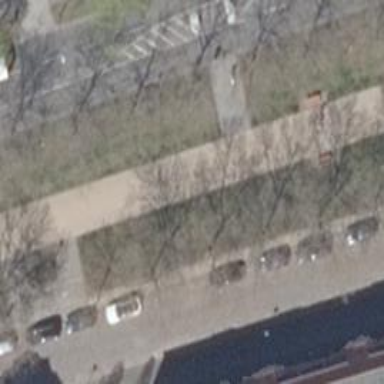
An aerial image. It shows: Footway with sett surface. The cycleway also has sett surface.